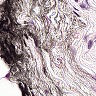
Metastatic tissue present: no